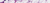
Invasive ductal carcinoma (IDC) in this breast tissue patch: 0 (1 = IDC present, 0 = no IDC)